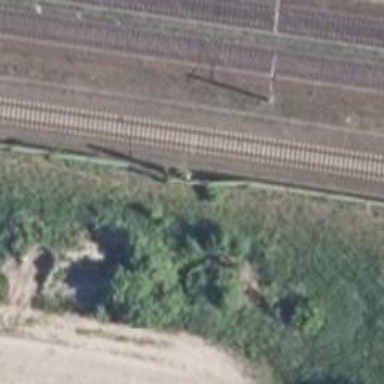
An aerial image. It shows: Railway track with contact line for electrification.